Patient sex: M
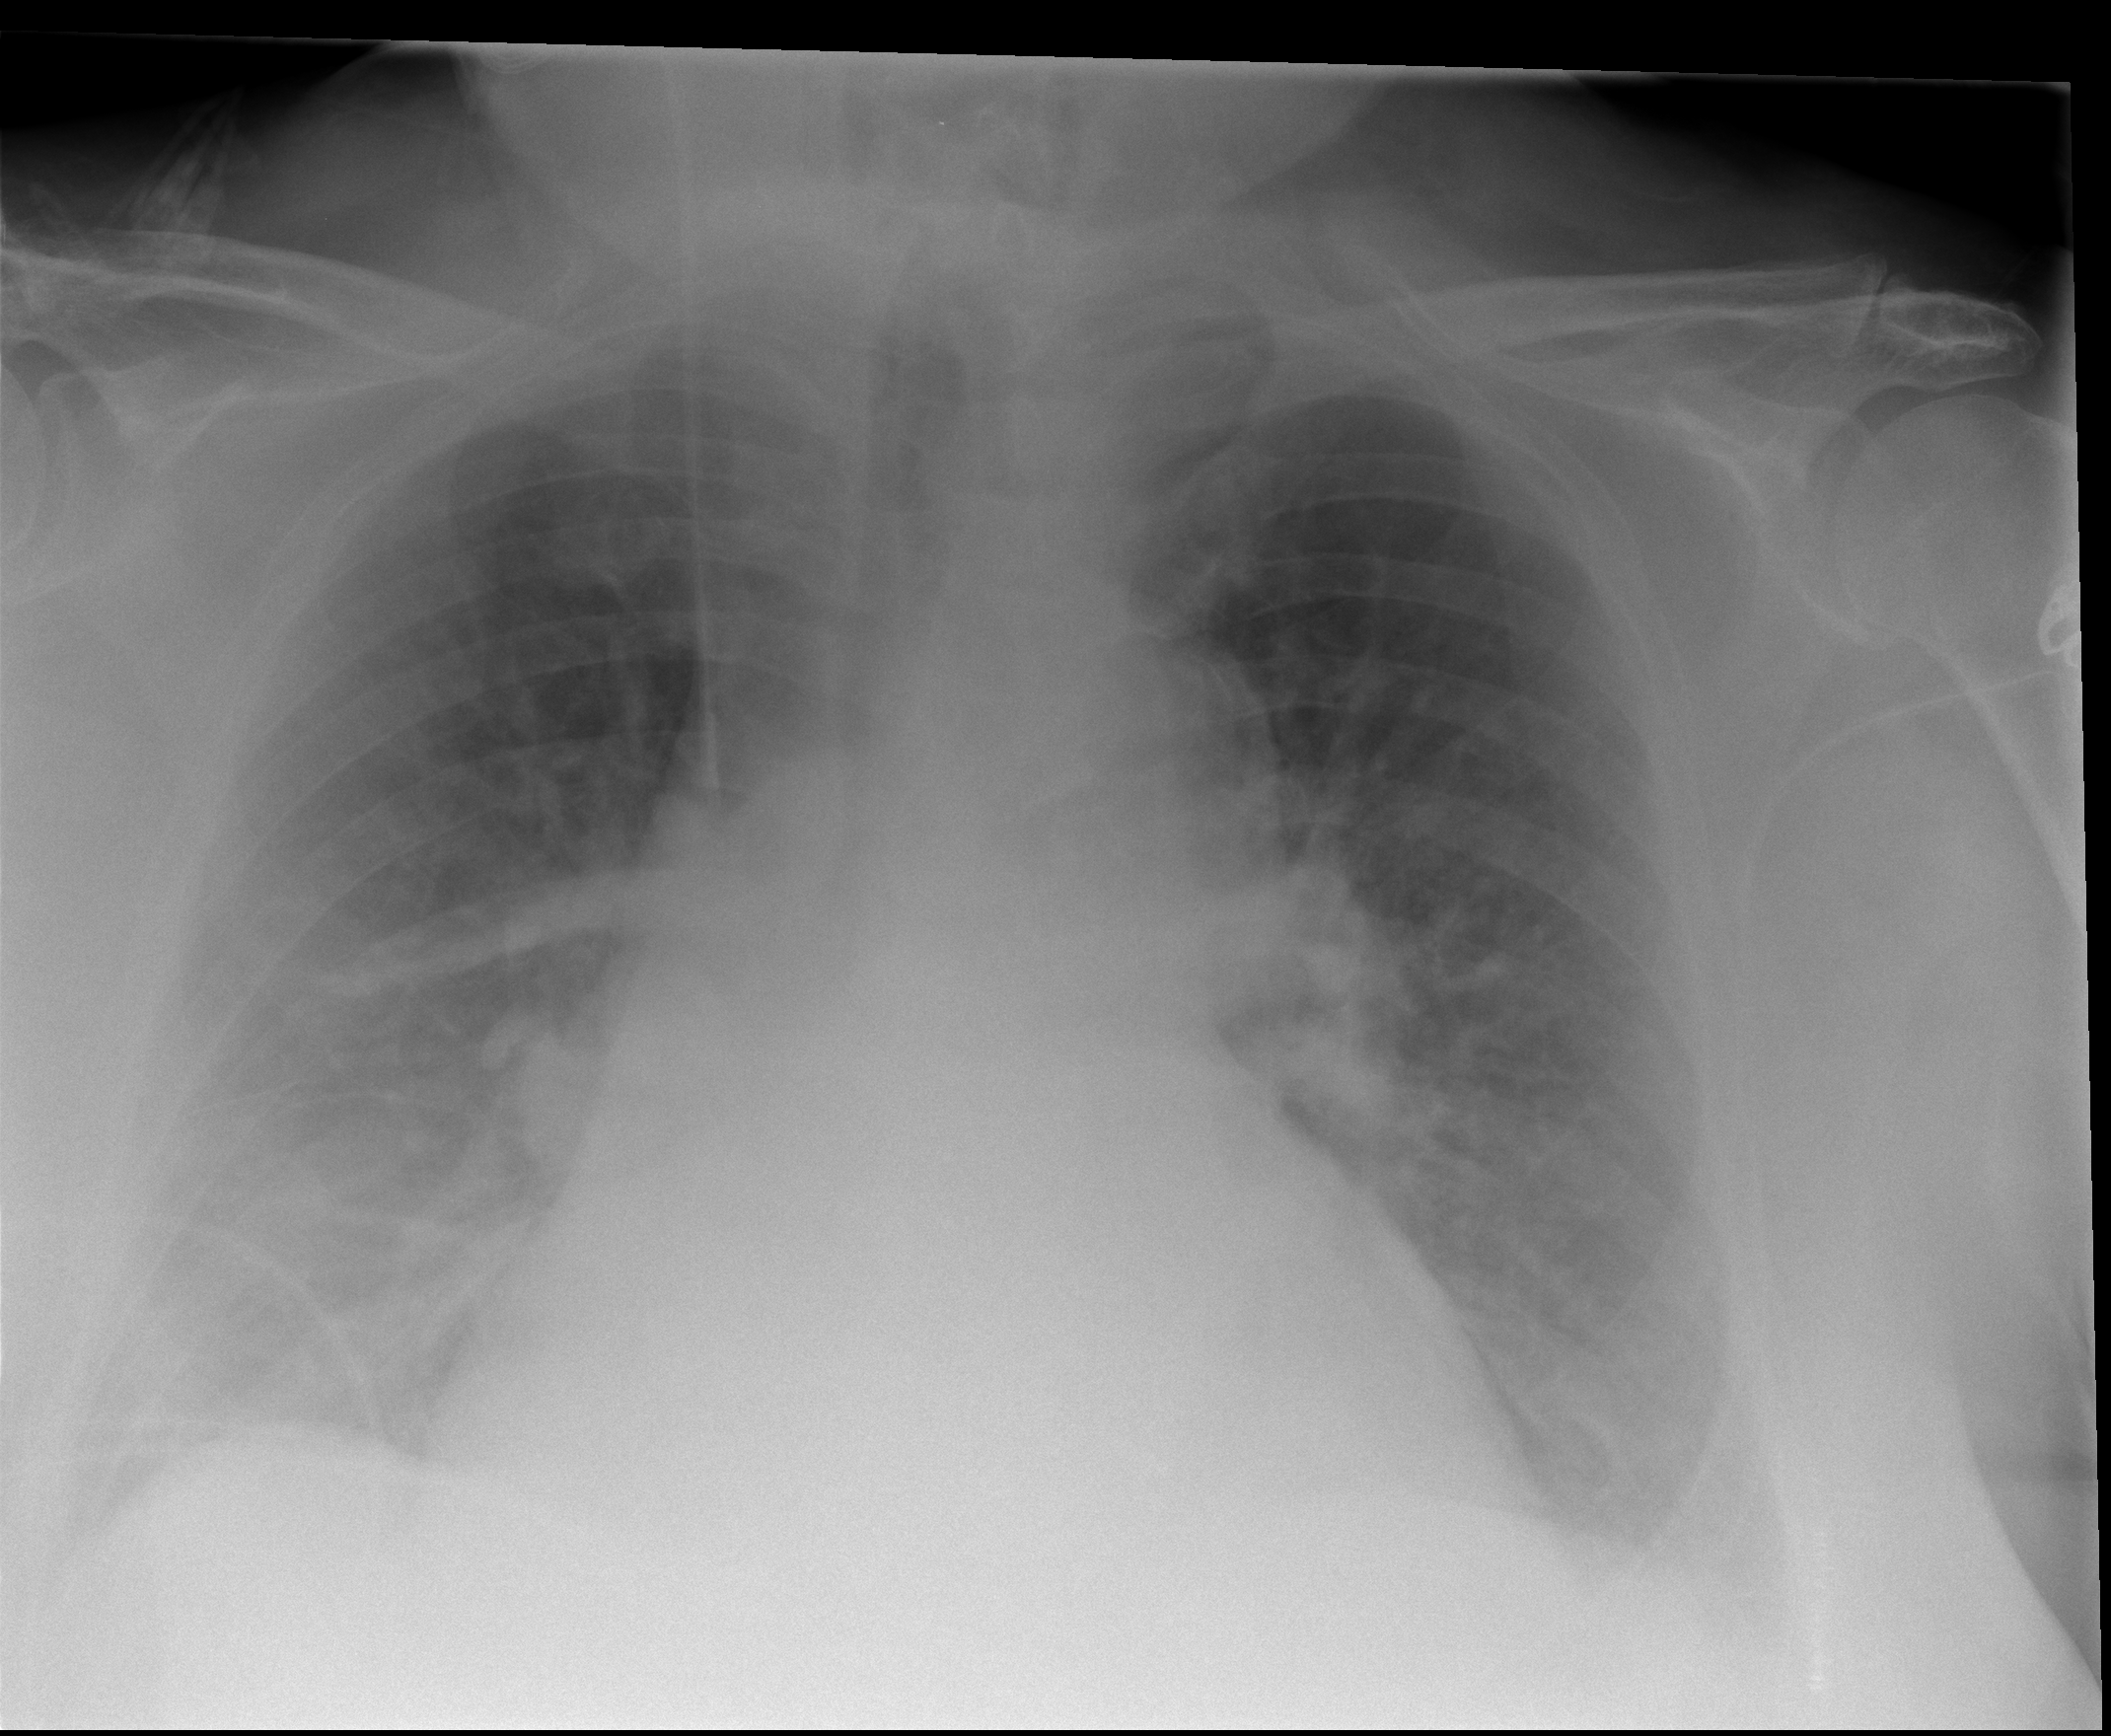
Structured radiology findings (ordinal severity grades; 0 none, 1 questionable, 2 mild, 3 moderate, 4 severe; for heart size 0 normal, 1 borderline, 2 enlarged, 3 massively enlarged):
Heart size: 2
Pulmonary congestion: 3
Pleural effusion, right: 2
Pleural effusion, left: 2
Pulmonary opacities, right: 2
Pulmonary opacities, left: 2
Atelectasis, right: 2
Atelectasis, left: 2